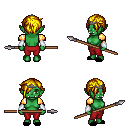
a pixel art fantasy rpg character, female body template, orc, green skin, gold arm armor, red pants, blonde pixie cut hairstyle, iron tiara, white cloth bracers, black slippers, spear, four views (front, back, left, right), 2x2 character sprite sheet, small pixel art, hard edges, no anti-aliasing